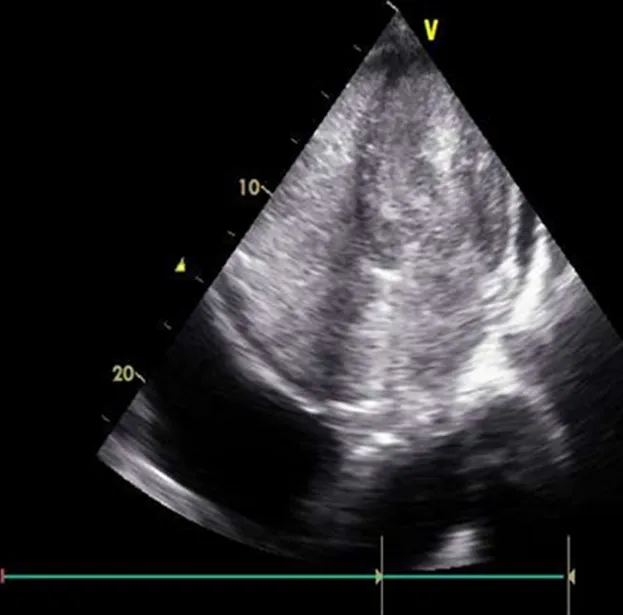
final heartbeat; dense amorphous echogenic material fills the entire LV chamber; this represents hemostatic instantaneous coagulation on echo, HICE, a no-flow state with a complete absence of electrical and mechanical activity.
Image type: radiology (ultrasound)